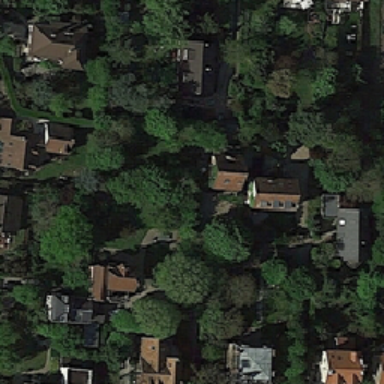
Houses are scattered between trees .